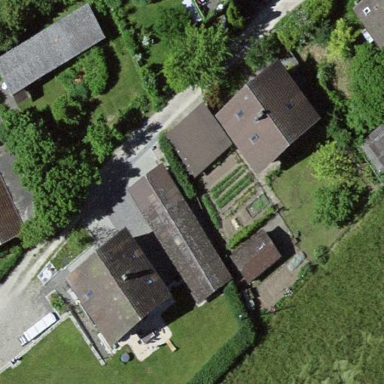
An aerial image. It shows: Rural barn.